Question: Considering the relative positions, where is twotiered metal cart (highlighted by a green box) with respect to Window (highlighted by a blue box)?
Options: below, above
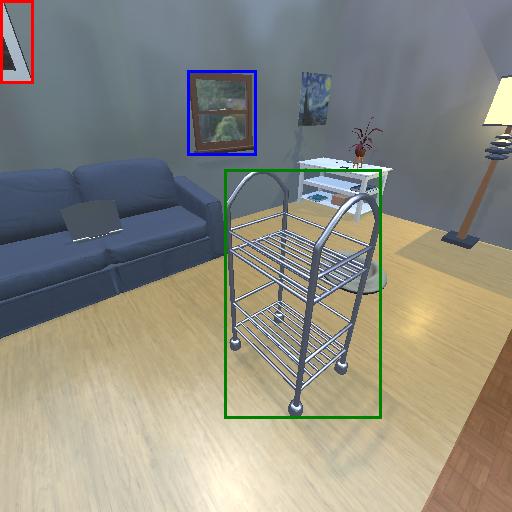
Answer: below